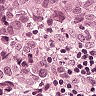
Metastatic tissue present: yes